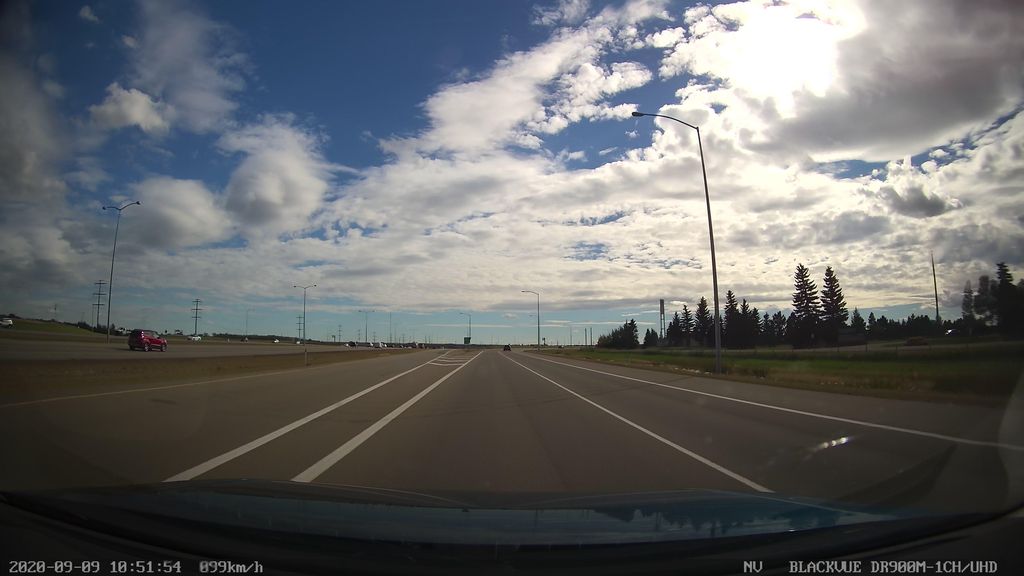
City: edmonton